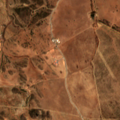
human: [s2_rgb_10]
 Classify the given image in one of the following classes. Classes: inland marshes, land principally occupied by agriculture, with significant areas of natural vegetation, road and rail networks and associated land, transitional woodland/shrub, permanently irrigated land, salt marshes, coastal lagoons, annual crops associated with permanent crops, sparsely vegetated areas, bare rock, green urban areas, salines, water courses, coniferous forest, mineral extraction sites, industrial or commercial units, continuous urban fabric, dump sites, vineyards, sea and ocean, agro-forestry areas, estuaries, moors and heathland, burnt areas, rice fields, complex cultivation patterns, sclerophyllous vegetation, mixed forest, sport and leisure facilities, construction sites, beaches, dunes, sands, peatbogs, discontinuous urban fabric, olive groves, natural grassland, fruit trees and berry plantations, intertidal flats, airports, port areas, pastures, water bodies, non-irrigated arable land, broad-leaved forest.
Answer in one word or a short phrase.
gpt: non-irrigated arable land, complex cultivation patterns, land principally occupied by agriculture, with significant areas of natural vegetation, transitional woodland/shrub